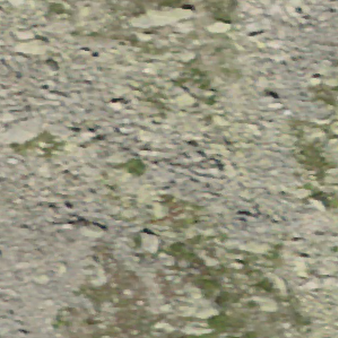
Label: other